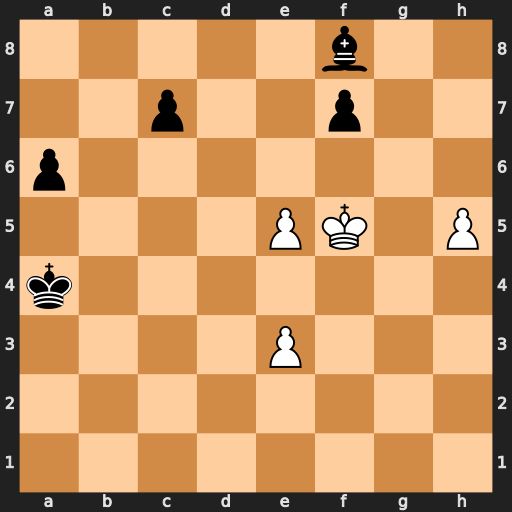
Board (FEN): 5b2/2p2p2/p7/4PK1P/k7/4P3/8/8
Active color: w
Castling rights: -
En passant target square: -
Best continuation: Kf6 c5 Kxf7 c4 Kxf8 c3 e6 c2 e7